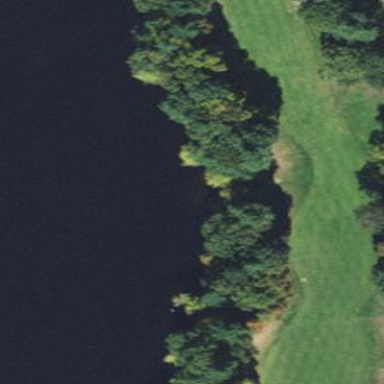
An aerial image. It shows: Scenic golf fairway.